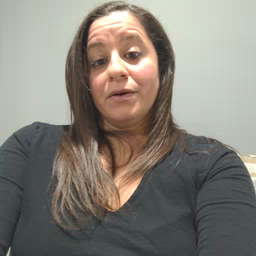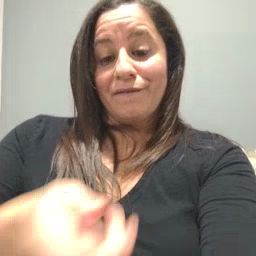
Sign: vacuum